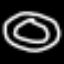
Label: donut